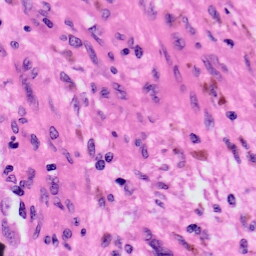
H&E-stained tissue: Skin